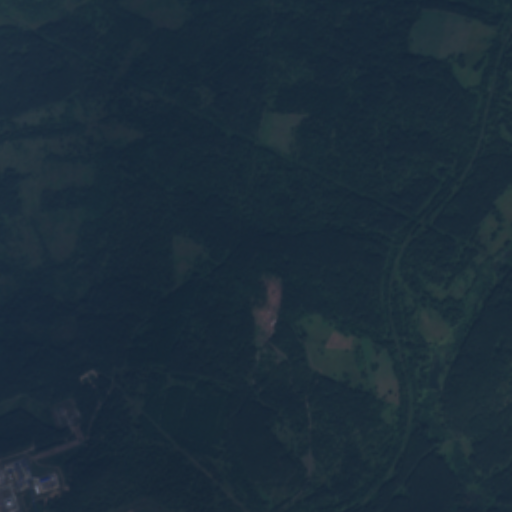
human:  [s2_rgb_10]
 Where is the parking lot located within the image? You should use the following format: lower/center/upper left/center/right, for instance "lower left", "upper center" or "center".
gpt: The parking lot is located in the lower left of the image.
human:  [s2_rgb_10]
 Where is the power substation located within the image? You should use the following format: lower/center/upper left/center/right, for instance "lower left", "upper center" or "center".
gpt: The power substation is located in the lower left of the image.
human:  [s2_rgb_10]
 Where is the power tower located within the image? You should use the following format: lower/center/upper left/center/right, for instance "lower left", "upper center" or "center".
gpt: The power tower is located in the lower left of the image.
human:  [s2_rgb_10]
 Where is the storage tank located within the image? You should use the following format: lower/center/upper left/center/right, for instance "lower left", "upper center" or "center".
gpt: The storage tank is located in the lower left of the image.
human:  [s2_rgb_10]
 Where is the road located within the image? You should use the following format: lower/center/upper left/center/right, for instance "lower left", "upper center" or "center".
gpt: There is no road in the image.